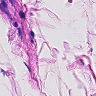
Metastatic tissue present: no